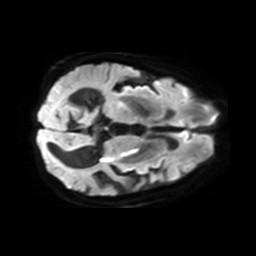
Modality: TRACE
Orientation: axial
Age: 85
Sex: male
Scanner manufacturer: philips
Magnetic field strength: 3 T
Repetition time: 3.341 s
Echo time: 0.076 s